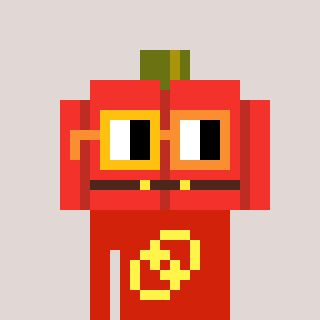
a pixel art character with square yellow and orange glasses, a pumpkin-shaped head and a red-colored body on a warm background